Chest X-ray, AP view. Patient: 58 years old, sex M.
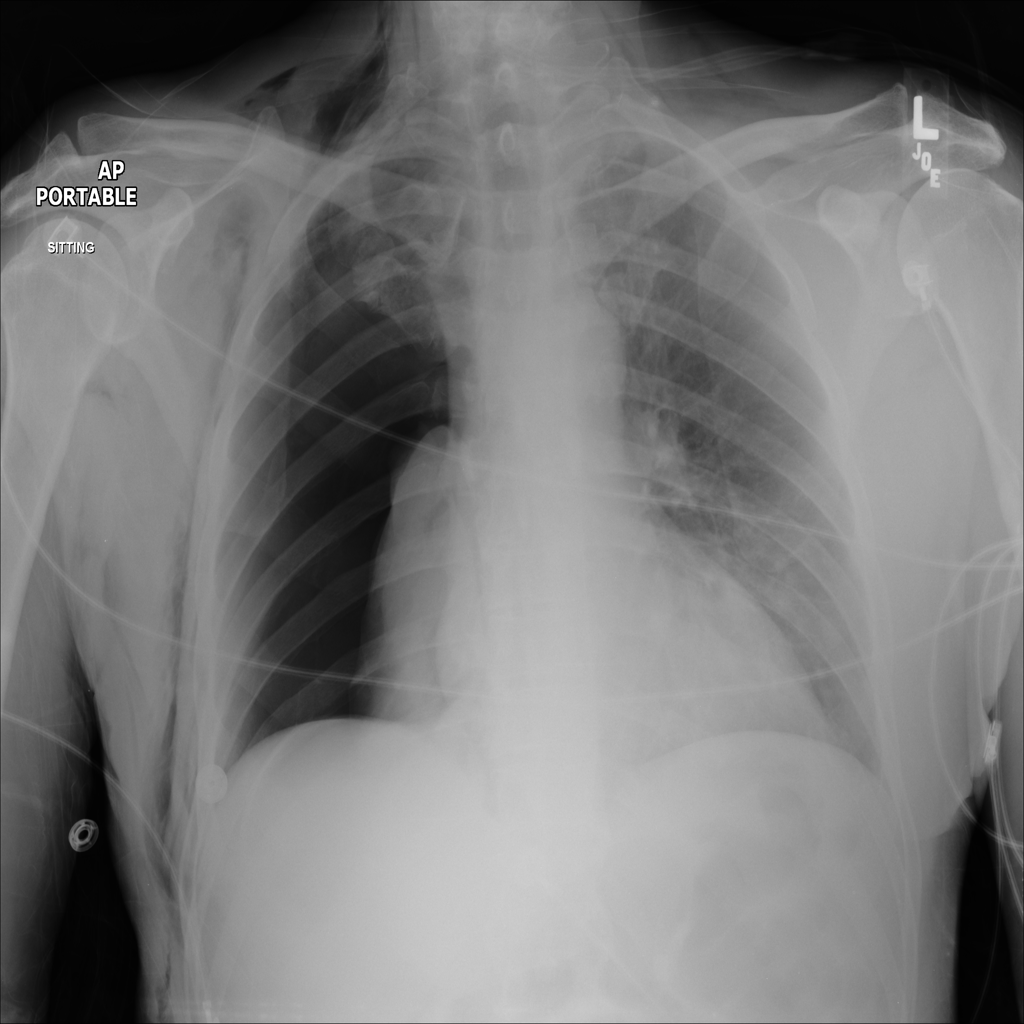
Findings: Pneumothorax